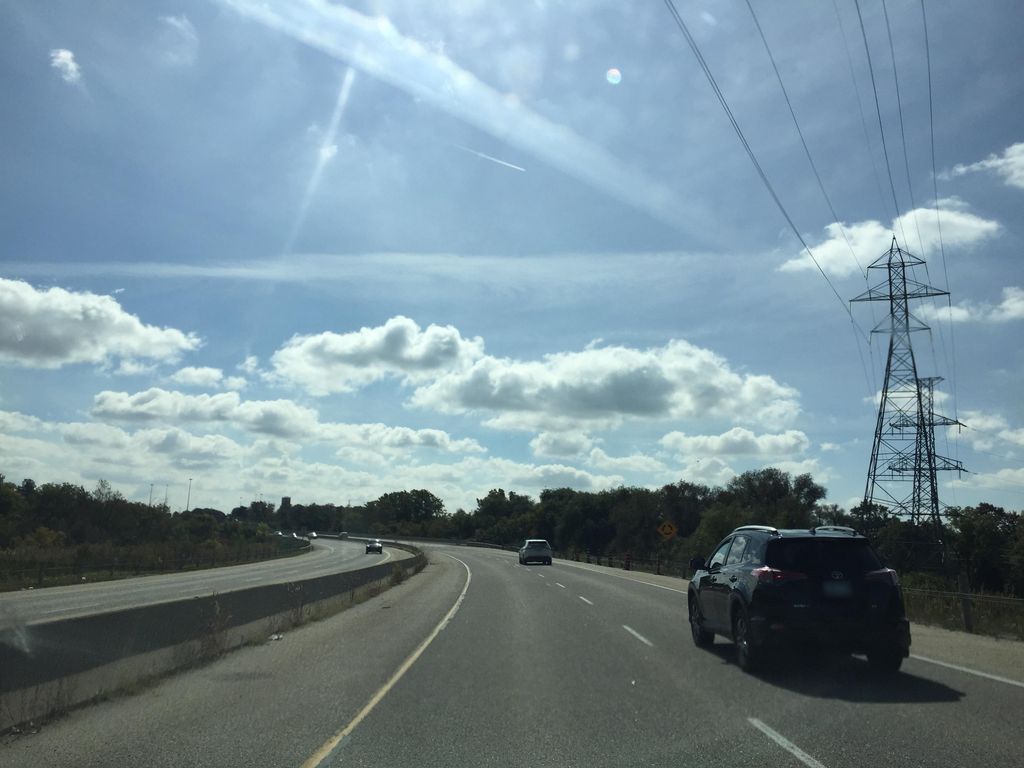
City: kitchener-waterloo